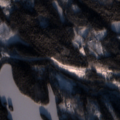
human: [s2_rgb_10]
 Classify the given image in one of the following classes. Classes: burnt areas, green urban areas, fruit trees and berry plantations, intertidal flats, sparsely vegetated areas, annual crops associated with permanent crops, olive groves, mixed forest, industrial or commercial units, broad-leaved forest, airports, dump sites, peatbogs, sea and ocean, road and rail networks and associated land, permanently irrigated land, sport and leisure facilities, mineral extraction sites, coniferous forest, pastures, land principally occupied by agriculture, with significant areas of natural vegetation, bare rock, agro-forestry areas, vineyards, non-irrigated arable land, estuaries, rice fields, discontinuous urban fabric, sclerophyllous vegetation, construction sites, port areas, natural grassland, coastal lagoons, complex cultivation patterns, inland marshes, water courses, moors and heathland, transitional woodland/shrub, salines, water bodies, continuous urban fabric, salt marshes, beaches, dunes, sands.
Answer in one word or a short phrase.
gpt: broad-leaved forest, coniferous forest, mixed forest, transitional woodland/shrub, water bodies